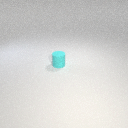
small cyan rubber cylinder